Question: I'm creating User-Defined Table Types on SQL Server 2008R2/2012 with this statement:
'''
CREATE TYPE [MySchemaName].[MyUserTableType]
As Table ( [Id] varchar(20) NOT NULL );
'''
This works as intended.
I also got a stored procedure which deletes all associated object to a given Schema.
This is where my User-Defined Table Types are not working properly. I am expecting
that those Types are created with an associated schema.
If i try to drop the schema, it will complain that the schema is associated with my User-Defined Table Type. Hence it will not be deleted.
But if i query all objects in my DB which are TYPE_TABLE it tells me that my Table types do not belong to my schema. They belong to the schema 'sys'
'''
SELECT name, schema_id, type_desc
FROM [TESTDB].SYS.OBJECTS
WHERE type_desc = 'TYPE_TABLE';
SELECT * FROM sys.schemas;
'''
Any idea why?
Here is a screenshot from my output

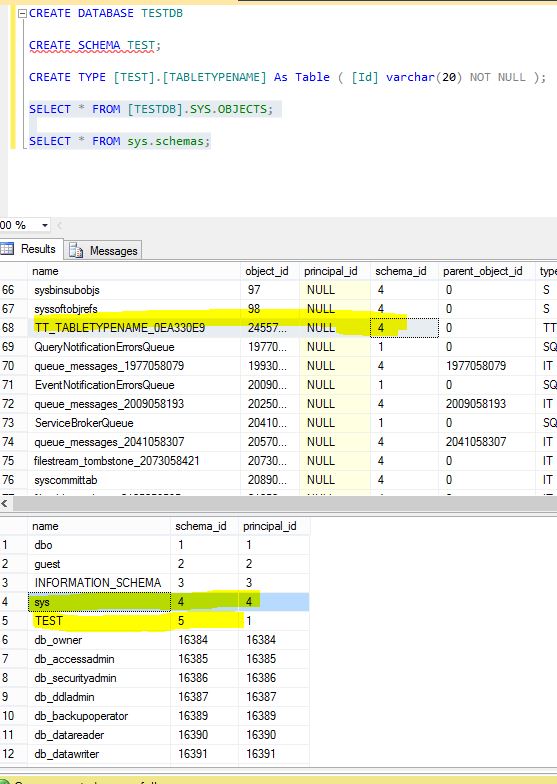
Answer: Instead of looking in 'sys.objects' for these you should look in 'sys.types' or 'sys.table_types' (which additionally exposes the 'type_table_object_id').
'''
SELECT name,
schema_id /*Will be the "test" schema id*/
FROM sys.types
WHERE is_table_type = 1
AND name = 'MyUserTableType'
'''
When you create a user defined type it adds a row to 'sys.sysscalartypes' with the user supplied schema and name and a row to 'sys.sysschobjs' with a system generated name in the 'sys' schema. The system generated name is created by concatenating 'TT_' + FriendlyName + '_' + Hex version of object id.
The two entities are related together via 'sys.syssingleobjrefs'
'''
/*This query only works via the DAC*/
SELECT so.id AS object_id,
st.id AS user_type_id,
*
FROM sys.sysschobjs so
JOIN sys.syssingleobjrefs sor
ON sor.indepid = so.id
JOIN sys.sysscalartypes st
ON st.id = sor.depid
WHERE st.name = 'MyUserTableType'
'''